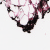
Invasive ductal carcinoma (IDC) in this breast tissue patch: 0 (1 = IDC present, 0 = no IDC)